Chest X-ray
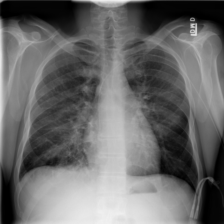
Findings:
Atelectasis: positive
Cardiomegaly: negative
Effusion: positive
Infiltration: positive
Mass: negative
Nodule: positive
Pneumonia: negative
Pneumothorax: negative
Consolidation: negative
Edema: positive
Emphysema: negative
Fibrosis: negative
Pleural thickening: positive
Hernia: negative